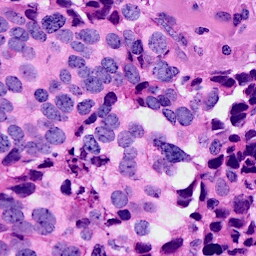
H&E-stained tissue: Breast